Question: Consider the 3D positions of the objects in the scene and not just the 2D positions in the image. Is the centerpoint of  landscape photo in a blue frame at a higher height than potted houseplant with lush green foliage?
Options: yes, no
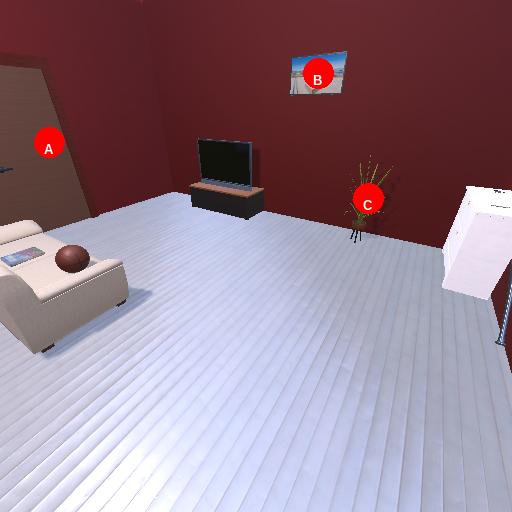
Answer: yes